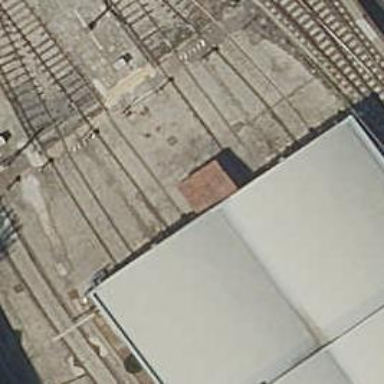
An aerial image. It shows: Yard with electrified contact line.